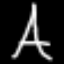
Label: The Eiffel Tower